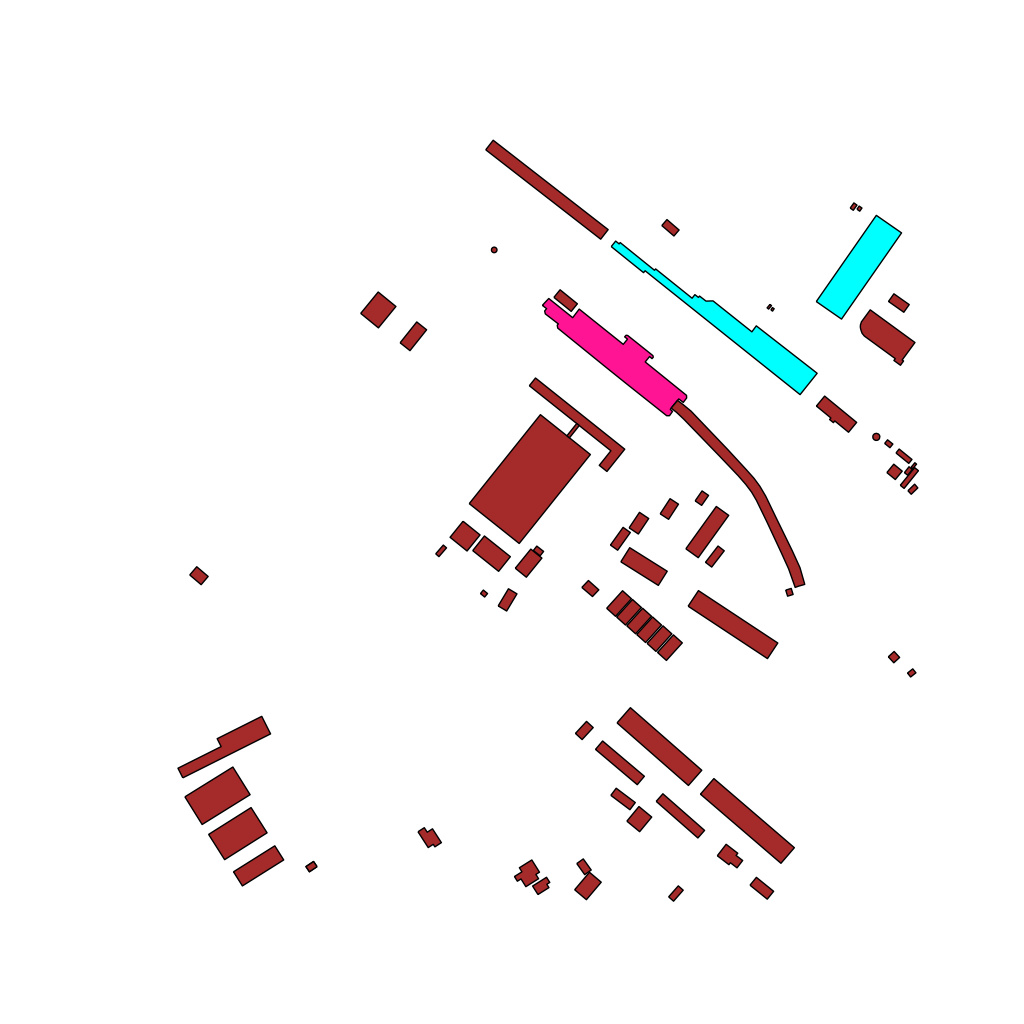
Tags: overhead vector_map, business, industrial, recreation, high_rise, individual_rise, low_rise, density_1, Building, Facility, Mall, Rail, 1.0 km²